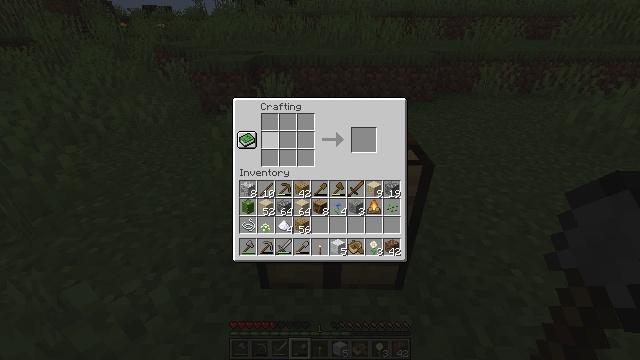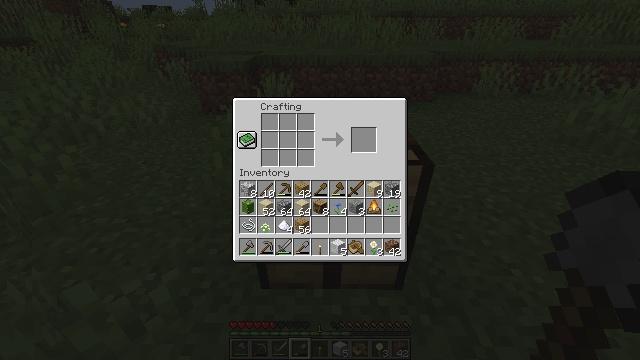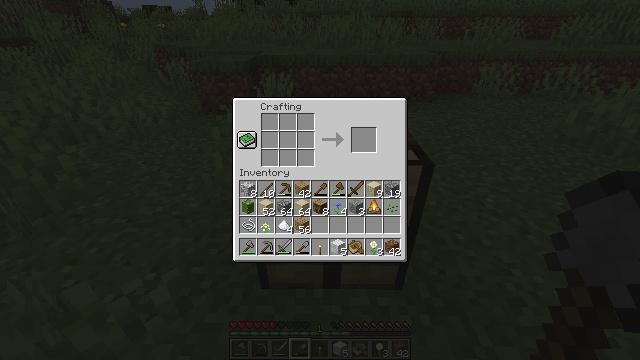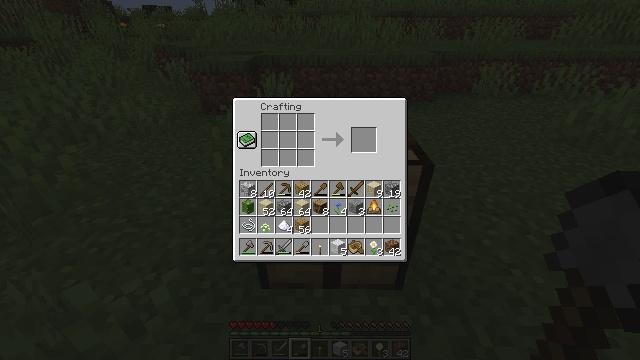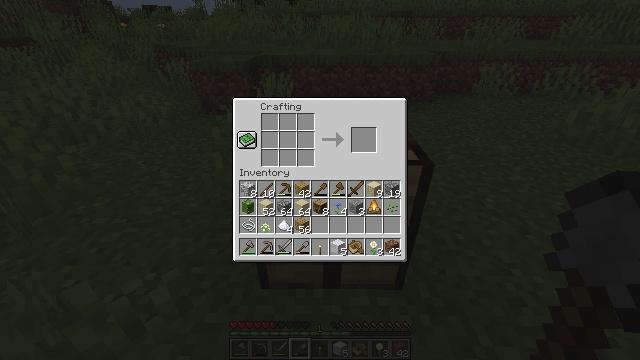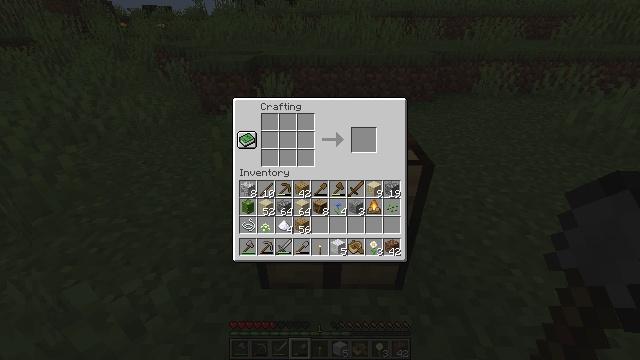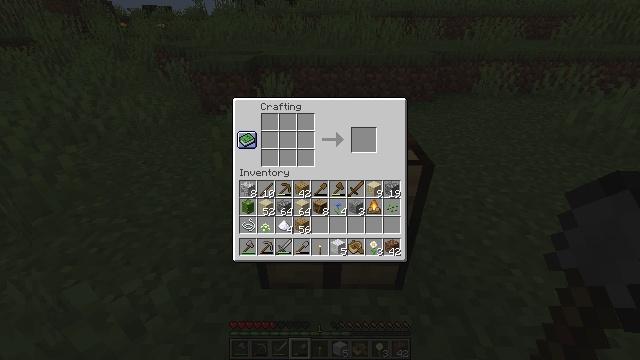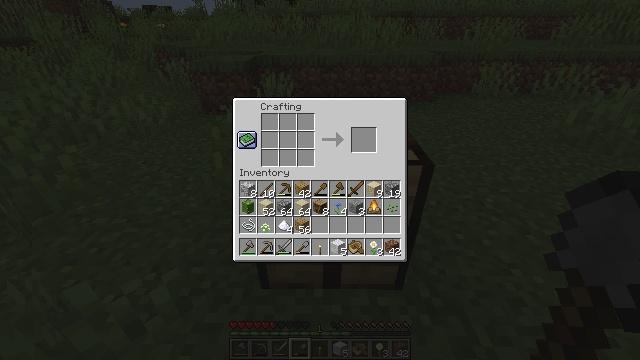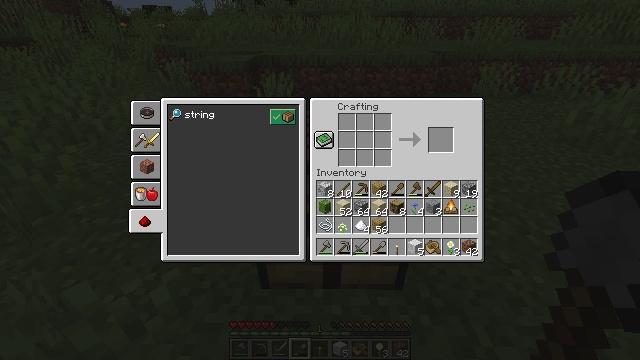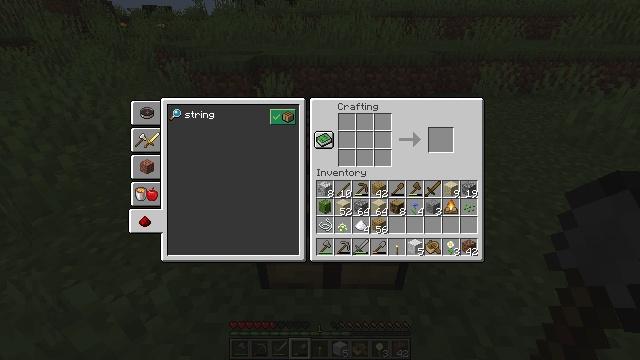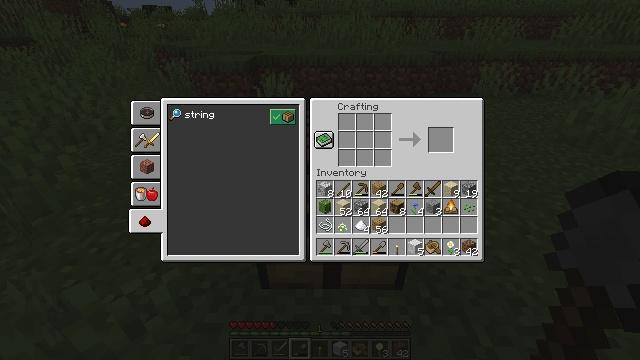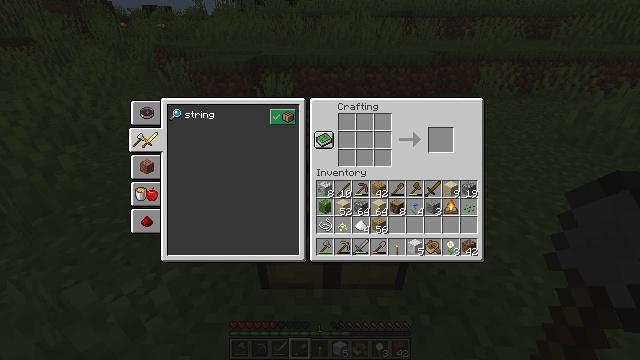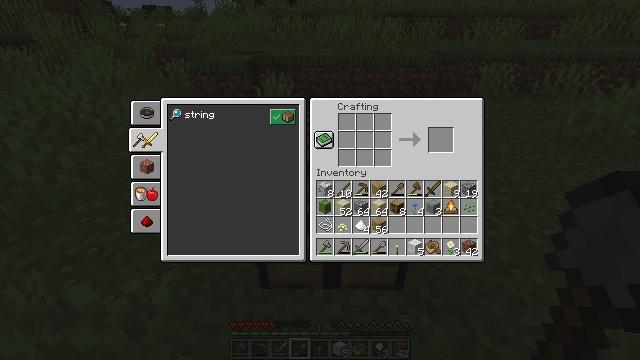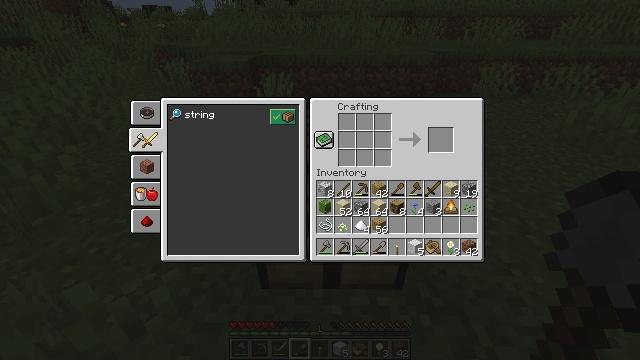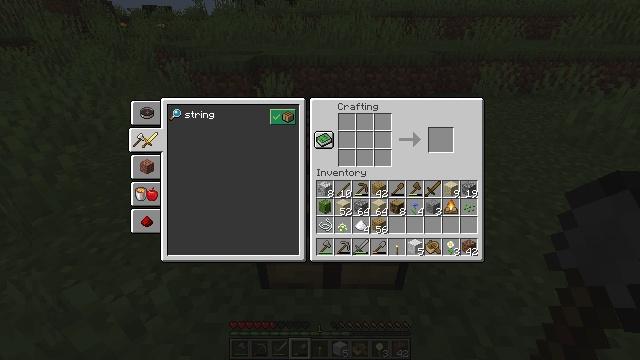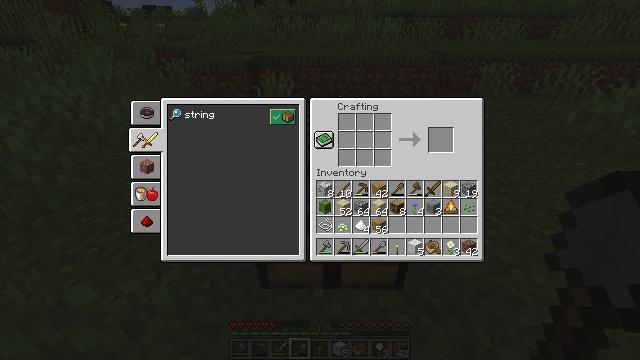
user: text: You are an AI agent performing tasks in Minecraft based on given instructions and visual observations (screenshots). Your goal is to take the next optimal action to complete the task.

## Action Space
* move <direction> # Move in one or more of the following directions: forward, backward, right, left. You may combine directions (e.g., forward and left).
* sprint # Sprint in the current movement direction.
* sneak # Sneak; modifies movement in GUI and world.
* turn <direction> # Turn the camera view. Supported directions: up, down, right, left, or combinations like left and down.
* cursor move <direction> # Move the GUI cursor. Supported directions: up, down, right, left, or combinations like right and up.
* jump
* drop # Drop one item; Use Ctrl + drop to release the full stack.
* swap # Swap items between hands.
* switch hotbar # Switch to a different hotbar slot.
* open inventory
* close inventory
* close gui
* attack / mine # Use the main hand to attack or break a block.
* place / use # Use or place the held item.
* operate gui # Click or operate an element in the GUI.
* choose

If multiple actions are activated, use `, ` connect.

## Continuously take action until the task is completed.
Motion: motion action
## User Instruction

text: Remove sugar from the inventory.
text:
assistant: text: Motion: no_op
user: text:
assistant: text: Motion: no_op
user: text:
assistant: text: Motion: no_op
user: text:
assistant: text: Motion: operate gui
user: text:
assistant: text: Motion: operate gui
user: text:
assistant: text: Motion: operate gui
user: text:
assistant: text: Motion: no_op
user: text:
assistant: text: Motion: no_op
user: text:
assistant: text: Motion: no_op
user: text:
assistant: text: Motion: no_op
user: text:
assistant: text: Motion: operate gui
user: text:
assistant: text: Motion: operate gui
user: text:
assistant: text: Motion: no_op
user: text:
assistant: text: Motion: no_op
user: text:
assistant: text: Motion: no_op
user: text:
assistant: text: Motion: no_op
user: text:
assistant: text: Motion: no_op
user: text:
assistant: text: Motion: cursor move left
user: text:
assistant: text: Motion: cursor move left and up
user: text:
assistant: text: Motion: cursor move left
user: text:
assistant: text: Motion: no_op
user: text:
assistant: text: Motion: no_op
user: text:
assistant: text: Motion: no_op
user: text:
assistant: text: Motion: operate gui
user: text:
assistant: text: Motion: operate gui
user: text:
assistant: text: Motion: no_op
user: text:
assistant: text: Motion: no_op
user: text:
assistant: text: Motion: cursor move right
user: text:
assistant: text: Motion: cursor move right
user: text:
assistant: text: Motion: cursor move right